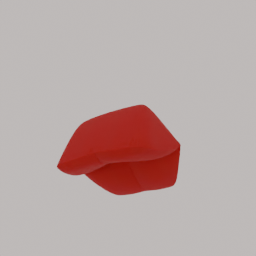
Label: furniture